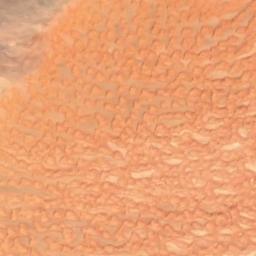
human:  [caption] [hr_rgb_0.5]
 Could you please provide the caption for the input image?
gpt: The desert is full of yellow sand .

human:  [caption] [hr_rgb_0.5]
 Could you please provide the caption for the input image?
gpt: This is a yellow desert with fish scales texture .

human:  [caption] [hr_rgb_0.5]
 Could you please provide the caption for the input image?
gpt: The desert has orange sand and some small trellis dunes .

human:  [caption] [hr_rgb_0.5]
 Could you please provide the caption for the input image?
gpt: Nothing else can be seen in this desert .

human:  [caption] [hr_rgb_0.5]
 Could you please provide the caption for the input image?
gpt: An orange desert with patterned stripes .